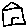
Label: house